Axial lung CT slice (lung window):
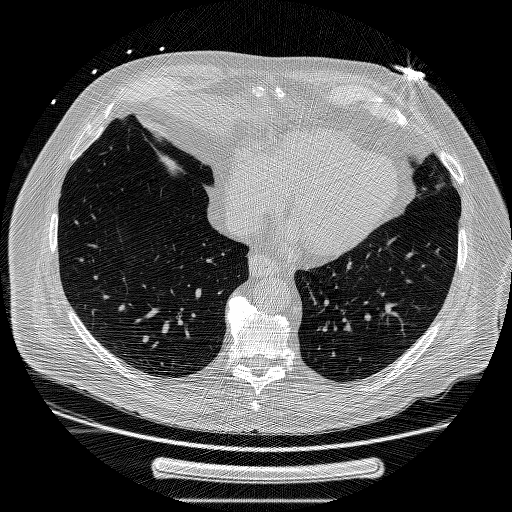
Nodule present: no